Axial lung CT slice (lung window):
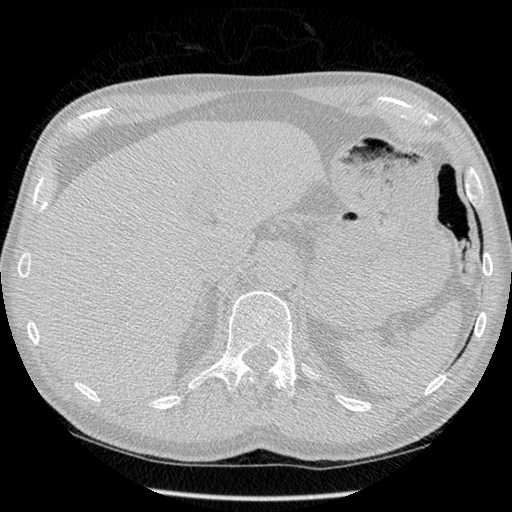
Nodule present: no